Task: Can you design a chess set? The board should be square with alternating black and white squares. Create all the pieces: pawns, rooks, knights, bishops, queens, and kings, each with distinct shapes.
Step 3412:
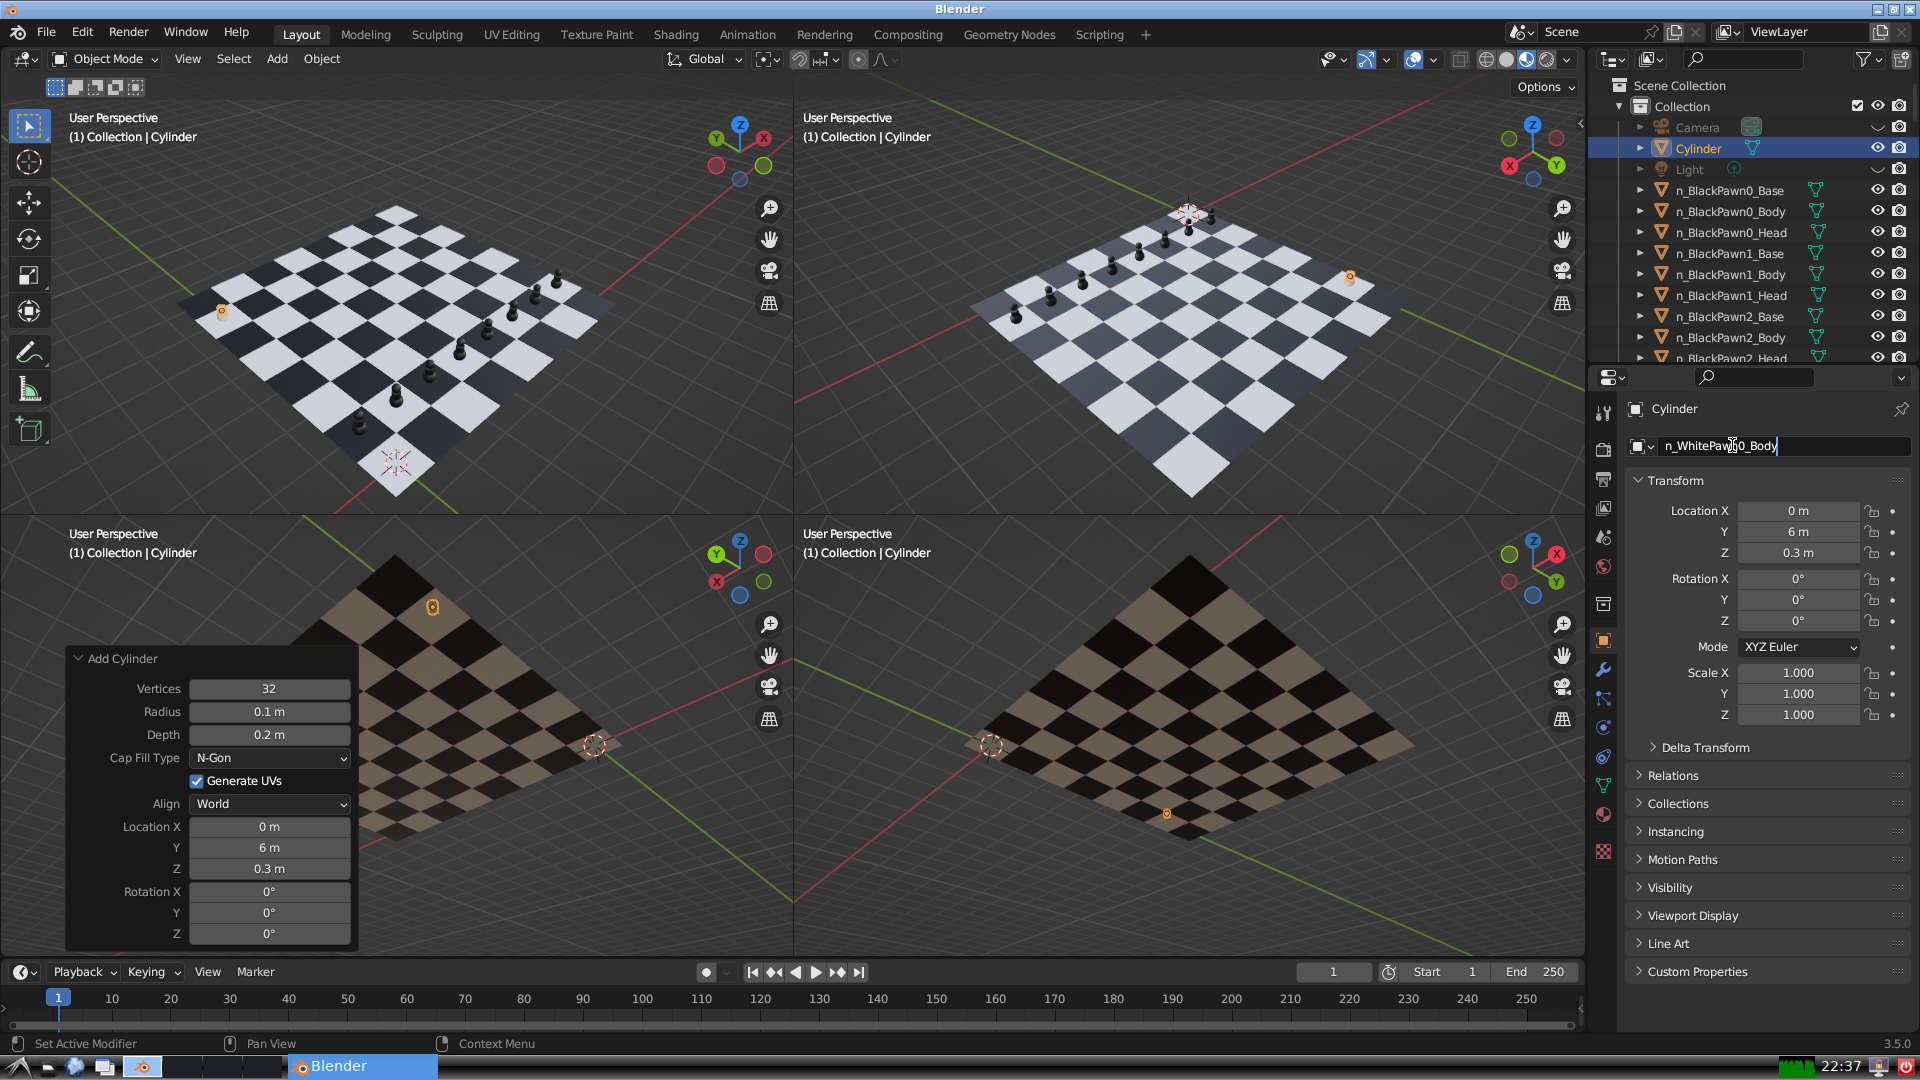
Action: {"key_press": ['Return']}